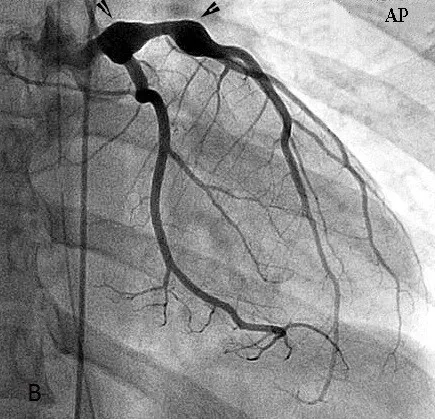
A and B. Aneurysms revealed by angiography. Lateral and AP views of selective angiography into the left coronary artery which reveals two aneurysms (arrows). The proximal aneurysm is of the left main coronary artery and the distal aneurysm is of the left anterior descending artery.
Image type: radiology (x_ray)